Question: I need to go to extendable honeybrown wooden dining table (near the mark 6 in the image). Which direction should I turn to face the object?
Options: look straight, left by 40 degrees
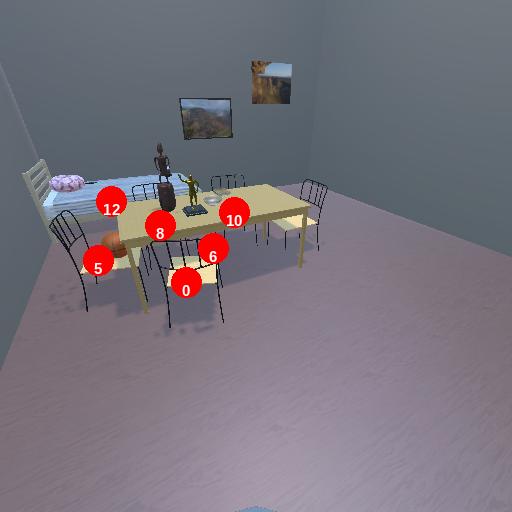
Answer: look straight